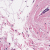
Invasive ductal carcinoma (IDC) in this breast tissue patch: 0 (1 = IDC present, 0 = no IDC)